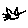
Label: cat